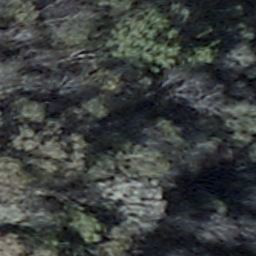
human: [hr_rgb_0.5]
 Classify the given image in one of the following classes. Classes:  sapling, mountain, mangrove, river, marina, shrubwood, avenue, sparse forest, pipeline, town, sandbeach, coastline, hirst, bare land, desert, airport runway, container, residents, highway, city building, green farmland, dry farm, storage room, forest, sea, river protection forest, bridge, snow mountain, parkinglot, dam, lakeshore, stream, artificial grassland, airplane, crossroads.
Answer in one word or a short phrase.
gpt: shrubwood